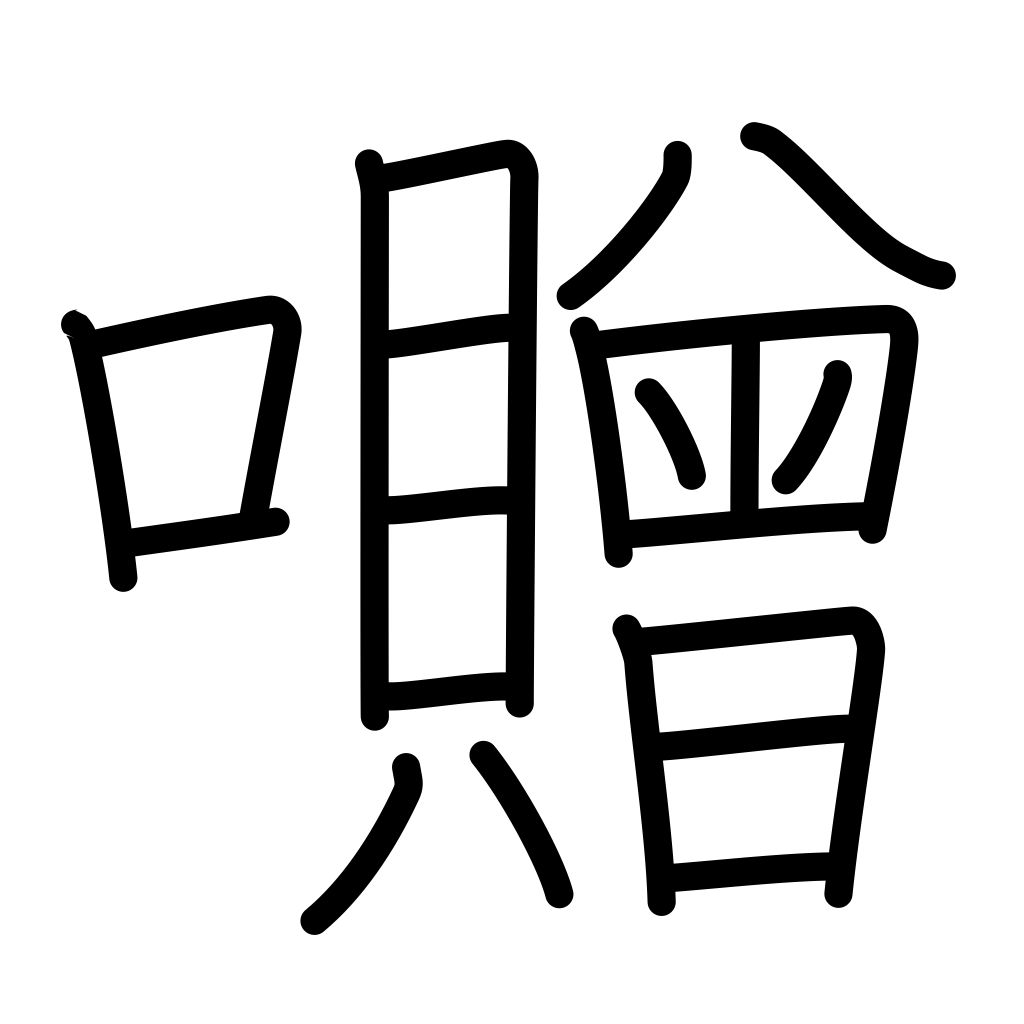
Meaning: used in place names